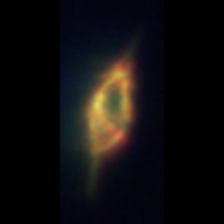
Taxon: Gyrodinium
Group: Dinoflagellates